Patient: sex F, age 65
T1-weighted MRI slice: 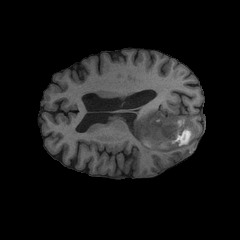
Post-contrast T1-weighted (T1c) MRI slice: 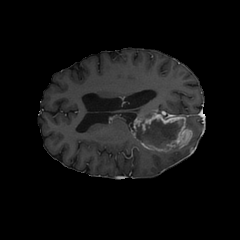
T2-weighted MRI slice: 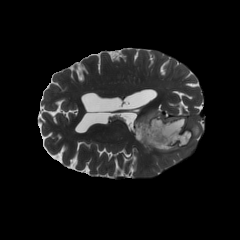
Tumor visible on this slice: yes
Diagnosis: Glioblastoma, IDH-wildtype
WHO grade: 4